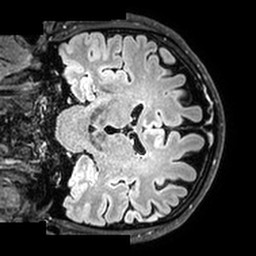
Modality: T2w
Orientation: coronal
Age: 48
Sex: male
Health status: healthy
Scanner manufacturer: philips
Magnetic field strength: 3 T
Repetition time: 5 s
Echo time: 0.2899 s